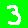
Digit: 3